高三 · 代数
欧拉公式 $e^{i x}=\cos x+i \sin x$ ( $i$ 为虚数单位) 是由瑞士著名数学家欧拉发明的, 他将指数函数的定义域扩大到复数, 建立了三角函数和指数函数的关系, 它在复变函数论里占有非常重要的地位, 被誉为“数学中的天桥”. 根据欧拉公式可知, $m=\frac{f(x)}{x}=g(x)$ 表示的复数在复平面中位于 $(\quad)$
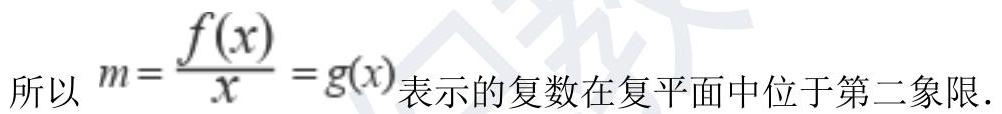
A. 第一象限
B. 第二象限
C. 第三象限
D. 第四象限
答案: B
解析: 答案: B

【解析】 因为欧拉公式 $e^{i x}=\cos x+i \sin x(i$ 为虚数单位 $)$,

所以 $e^{3 i}=\cos 3+i \sin 3$, 因为 $3 \in\left(\frac{\pi}{2}, \pi\right), \cos 3<0, \sin 3>0$,

故答案为: B.

【分析】利用欧拉公式 $e^{i x}=\cos x+i \sin x$, 化简 $m=\frac{f(x)}{x}=g(x)$ 的表达式, 通过三角函数的符号,判断复数的对应点所在象限即可.

15.答案: C,D

【解析】 $\because z=\frac{i}{1-2 i}=\frac{i(1+2 i)}{(1-2 i)(1+2 i)}=-\frac{2}{5}+\frac{1}{5} i$,

$\therefore$ 复数 $z$ 的虚部为 $\frac{1}{5}, \quad \mathrm{z}$ 的共轪复数 $\bar{z}=-\frac{2}{5}-\frac{i}{5}, \|=\sqrt{\left(-\frac{2}{5}\right)^{2}+\left(\frac{1}{5}\right)^{2}}=\frac{\sqrt{5}}{5}$,复平面内与 $z$ 对应的点的坐标为 $\left(-\frac{2}{5}, \frac{1}{5}\right)$, 在第二象限.

故答案为: CD.
【分析】利用复数的乘除运算可得 ${ }^{z}=-\frac{2}{5}+\frac{1}{5} i$, 根据复数的概念可判断 $\mathrm{A}$; 根据共轭复数的概念可判断 B; 根据复数的模可判断 C; 根据复数的几何意义可判断 D.